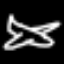
Label: airplane